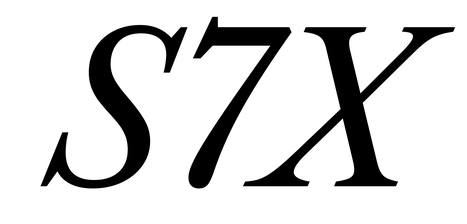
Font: LibreCaslonText-Italic_Italic